Interaction volume radius: 5 \u00c5
Interaction volume height: 25 \u00c5
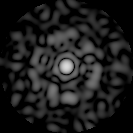
Disorder parameter: 0.8128